Question: I'm encountering a strange bug where I'm trying to float my table cells (that are block level and 100% width) and they end up side by side while the first cell behaves normally. You are specifically looking for the header.
In other browsers they collapse just fine but on Chrome and they won't!

I've tried clearfixing the cells also...
<URL> - jsfiddle display it just fine, even in Chrome. What is that about?!
<URL> -
Here is the version you can test to see the error (Respond down)
'''
<html>
<head>
<title>Template</title>
<meta charset=utf-8>
<meta name="viewport" content="width=device-width,initial-scale=1.0">
<style type="text/css">
#outlook a { padding: 0; }
.ReadMsgBody { width: 100%; } .ExternalClass { width:100%; }
.ExternalClass, .ExternalClass p, .ExternalClass span, .ExternalClass font, .ExternalClass td, .ExternalClass div { line-height: 100%; }
body, table, td, a { -webkit-text-size-adjust: 100%; -ms-text-size-adjust: 100%; }
table, td { mso-table-lspace: 0pt; mso-table-rspace: 0pt; }
img { -ms-interpolation-mode: bicubic; }
body { margin: 0; padding: 0; }
img { border: 0; height: auto; line-height: 100%; outline: none; text-decoration: none; }
table { border-collapse: collapse!important; }
body { height: 100%!important; margin: 0; padding: 0; width: 100%!important; background-color: #ffffff; }
a:visited { color: #414141; }
@media screen {
@font-face {
font-family: 'humanst';
src: url(humanist-521-bold.eot); /* IE9 Compat Modes */
src: url(humanist-521-bold.woff) format('woff'), /* Modern Browsers */
url(humanist-521-bold.ttf) format('truetype'), /* Safari, Android, iOS */
url(humanist-521-bold.svg) format('svg'); /* Legacy iOS */
}
}
.facebook, .twitter, .mail {
display: block;
border-radius: 100%;
overflow: visible;
-webkit-transition: all 1.2s ease; /* Safari and Chrome */
-moz-transition: all 1.2s ease; /* Firefox */
-ms-transition: all 1.2s ease; /* IE 9 */
-o-transition: all 1.2s ease; /* Opera */
transition: all 1.2s ease;
border: 2px solid #ffffff;
}
.facebook:hover {
background-color: #718fcb;
border: 2px solid #718fcb;
}
.twitter:hover {
background-color: #61c4e4;
border: 2px solid #61c4e4;
}
.mail:hover {
background-color: #bfbfbf;
border: 2px solid #bfbfbf;
}
.full-width-cell {
*zoom: 1;
}
.full-width-cell:before,
.full-width-cell:after {
display: table;
line-height: 0;
content: "";
}
.full-width-cell:after {
clear: both;
}
/* Animated Fish */
.swi {
-webkit-animation: fishSwim 10s ease 4s infinite;
-moz-animation: fishSwim 10s ease 4s infinite;
-o-animation: fishSwim 10s ease 4s infinite;
animation: fishSwim 10s ease 4s infinite;
}
@-webkit-keyframes fishSwim {
0% { -webkit-transform: translatex(0); }
20% { -webkit-transform: translatex(230px); }
20.1% { -webkit-transform: translatex(230px) scaleX(-1); }
50% { -webkit-transform: translatex(-180px) scaleX(-1); }
65% { -webkit-transform: translatex(-270px) scaleX(-1); }
65.1% { -webkit-transform: translatex(-270px) scaleX(1); }
100% { -webkit-transform: translatex(0) scaleX(1); }
}
@-moz-keyframes fishSwim {
0% { -moz-transform: translatex(0); }
20% { -moz-transform: translatex(230px); }
20.1% { -moz-transform: translatex(230px) scaleX(-1); }
50% { -moz-transform: translatex(-180px) scaleX(-1); }
65% { -moz-transform: translatex(-270px) scaleX(-1); }
65.1% { -moz-transform: translatex(-270px) scaleX(1); }
100% { -moz-transform: translatex(0) scaleX(1); }
}
@-o-keyframes fishSwim {
0% { -o-transform: translatex(0); }
20% { -o-transform: translatex(230px); }
20.1% { -o-transform: translatex(230px) scaleX(-1); }
50% { -o-transform: translatex(-180px) scaleX(-1); }
65% { -o-transform: translatex(-270px) scaleX(-1); }
65.1% { -o-transform: translatex(-270px) scaleX(1); }
100% { -o-transform: translatex(0) scaleX(1); }
}
@keyframes fishSwim {
0% { transform: translatex(0); }
20% { transform: translatex(230px); }
20.1% { transform: translatex(230px) scaleX(-1); }
50% { transform: translatex(-180px) scaleX(-1); }
65% { transform: translatex(-270px) scaleX(-1); }
65.1% { transform: translatex(-270px) scaleX(1); }
100% { transform: translatex(0) scaleX(1); }
}
/* Icons Fade Down */
.facebook, .twitter, .mail {
-webkit-animation: fadeInDown 1.2s forwards;
-moz-animation: fadeInDown 1.2s forwards;
-o-animation: fadeInDown 1.2s forwards;
animation: fadeInDown 1.2s forwards;
}
@-webkit-keyframes fadeInDown {
0% {opacity: 0; -webkit-transform: translateY(-30px);}
40% {opacity: 0; -webkit-transform: translateY(-30px);}
100% {opacity: 1; -webkit-transform: translateY(0);}
}
@-moz-keyframes fadeInDown {
0% {opacity: 0; -moz-transform: translateY(-30px);}
40% {opacity: 0; -moz-transform: translateY(-30px);}
100% {opacity: 1; -moz-transform: translateY(0);}
}
@-o-keyframes fadeInDown {
0% {opacity: 0; -o-transform: translateY(-30px);}
40% {opacity: 0; -o-transform: translateY(-30px);}
100% {opacity: 1; -o-transform: translateY(0);}
}
@keyframes fadeInDown {
0% {opacity: 0; transform: translateY(-30px);}
40% {opacity: 0; transform: translateY(-30px);}
100% {opacity: 1; transform: translateY(0);}
}
/* Title Fade */
.fade {
-webkit-animation: fadeIn 2.5s ease forwards;
-moz-animation: fadeIn 2.5s ease forwards;
-o-animation: fadeIn 2.5s ease forwards;
animation: fadeIn 2.5s ease forwards;
}
@-webkit-keyframes fadeIn {
0% { opacity: 0; visibility: visible; }
50% { opacity: 0; visibility: visible; }
100 { opacity: 1; visibility: visible; }
}
@-moz-keyframes fadeIn {
0% { opacity: 0; visibility: visible; }
50% { opacity: 0; visibility: visible; }
100 { opacity: 1; visibility: visible; }
}
@-o-keyframes fadeIn {
0% { opacity: 0; visibility: visible; }
50% { opacity: 0; visibility: visible; }
100 { opacity: 1; visibility: visible; }
}
@keyframes fadeIn {
0% { opacity: 0; visibility: visible; }
50% { opacity: 0; visibility: visible; }
100 { opacity: 1; visibility: visible; }
}
/* Image fades */
/* Left */
.imgFadeInLeft {
-webkit-animation: fadeInLeft 3s forwards;
-moz-animation: fadeInLeft 3s forwards;
-o-animation: fadeInLeft 3s forwards;
animation: fadeInLeft 3s forwards;
}
@-webkit-keyframes fadeInLeft {
0% {opacity: 0; -webkit-transform: translateX(-50px);}
70% {opacity: 0; -webkit-transform: translateX(-50px);}
100% {opacity: 1; -webkit-transform: translateX(0);}
}
@-moz-keyframes fadeInLeft {
0% {opacity: 0; -moz-transform: translateX(-50px);}
70% {opacity: 0; -moz-transform: translateX(-50px);}
100% {opacity: 1; -moz-transform: translateX(0);}
}
@-o-keyframes fadeInLeft {
0% {opacity: 0; -o-transform: translateX(-50px);}
70% {opacity: 0; -o-transform: translateX(-50px);}
100% {opacity: 1; -o-transform: translateX(0);}
}
@keyframes fadeInLeft {
0% {opacity: 0; transform: translateX(-50px);}
70% {opacity: 0; transform: translateX(-50px);}
100% {opacity: 1; transform: translateX(0);}
}
/* Down */
.imgFadeInDown {
-webkit-animation: imagefadeInDown 3s forwards;
-moz-animation: imagefadeInDown 3s forwards;
-o-animation: imagefadeInDown 3s forwards;
animation: imagefadeInDown 3s forwards;
}
@-webkit-keyframes imagefadeInDown {
0% {opacity: 0; -webkit-transform: translateY(-50px);}
70% {opacity: 0; -webkit-transform: translateY(-50px);}
100% {opacity: 1; -webkit-transform: translateY(0);}
}
@-moz-keyframes imagefadeInDown {
0% {opacity: 0; -moz-transform: translateY(-50px);}
70% {opacity: 0; -moz-transform: translateY(-50px);}
100% {opacity: 1; -moz-transform: translateY(0);}
}
@-o-keyframes imagefadeInDown {
0% {opacity: 0; -o-transform: translateY(-50px);}
70% {opacity: 0; -o-transform: translateY(-50px);}
100% {opacity: 1; -o-transform: translateY(0);}
}
@keyframes imagefadeInDown {
0% {opacity: 0; transform: translateY(-50px);}
70% {opacity: 0; transform: translateY(-50px);}
100% {opacity: 1; transform: translateY(0);}
}
/* Right */
.imgFadeInRight {
-webkit-animation: imagefadeInRight 3s forwards;
-moz-animation: imagefadeRight 3s forwards;
-o-animation: imagefadeInRight 3s forwards;
animation: imagefadeInRight 3s forwards;
}
@-webkit-keyframes imagefadeInRight {
0% {opacity: 0; -webkit-transform: translateX(50px);}
70% {opacity: 0; -webkit-transform: translateX(50px);}
100% {opacity: 1; -webkit-transform: translateX(0);}
}
@-moz-keyframes imagefadeInRight {
0% {opacity: 0; -moz-transform: translateX(50px);}
70% {opacity: 0; -moz-transform: translateX(50px);}
100% {opacity: 1; -moz-transform: translateX(0);}
}
@-o-keyframes imagefadeInRight {
0% {opacity: 0; -o-transform: translateX(50px);}
70% {opacity: 0; -o-transform: translateX(50px);}
100% {opacity: 1; -o-transform: translateX(0);}
}
@keyframes imagefadeInRight {
0% {opacity: 0; transform: translateX(50px);}
70% {opacity: 0; transform: translateX(50px);}
100% {opacity: 1; transform: translateX(0);}
}
/* Up */
.imgFadeInUp {
-webkit-animation: imagefadeInUp 3s forwards;
-moz-animation: imagefadeInUp 3s forwards;
-o-animation: imagefadeInUp 3s forwards;
animation: imagefadeInUp 3s forwards;
}
@-webkit-keyframes imagefadeInUp {
0% {opacity: 0; -webkit-transform: translateY(50px);}
70% {opacity: 0; -webkit-transform: translateY(50px);}
100% {opacity: 1; -webkit-transform: translateX(0);}
}
@-moz-keyframes imagefadeInUp {
0% {opacity: 0; -moz-transform: translateY(50px);}
70% {opacity: 0; -moz-transform: translateY(50px);}
100% {opacity: 1; -moz-transform: translateX(0);}
}
@-o-keyframes imagefadeInUp {
0% {opacity: 0; -o-transform: translateY(50px);}
70% {opacity: 0; -o-transform: translateY(50px);}
100% {opacity: 1; -o-transform: translateX(0);}
}
@keyframes imagefadeInUp {
0% {opacity: 0; transform: translateY(50px);}
70% {opacity: 0; transform: translateY(50px);}
100% {opacity: 1; transform: translateX(0);}
}
#zoom a {
display: block;
overflow: hidden!important;
}
#zoom img, .img-cell-one, .img-cell-two {
-webkit-transition: all 2s ease; /* Safari and Chrome */
-moz-transition: all 2s ease; /* Firefox */
-ms-transition: all 2s ease; /* IE 9 */
-o-transition: all 2s ease; /* Opera */
transition: all 2s ease;
}
#zoom img:hover {
-webkit-transform: scale(1.07); /* Safari and Chrome */
-moz-transform: scale(1.07); /* Firefox */
-ms-transform: scale(1.07); /* IE 9 */
-o-transform: scale(1.07); /* Opera */
transform: scale(1.07);
}
@media screen and (max-width: 740px), and screen (max-device-width: 740px) {
body { width: auto!important; }
table[class="full-width"] { display: block!important; width: 100%!important; }
td[class="full-width-cell"] { display: block!important; width: 100%!important; float: left!important; padding: 0!important; text-align: center!important; }
table[class="content-width"] { display: block!important; width: 96%!important; float: none!important; margin: 0 auto!important; }
img[id="title"] { width: 100%!important; height: auto!important; }
td[class="img-cell-one"] { width: 42%!important; float: left!important; display: block!important; }
td[class="img-cell-two"] { width: 58%!important; float: left!important; display: block!important; }
img[class="img-scale"] { width: 100%!important; height: auto!important; }
img[class="think-tank"] { float: none!important; margin: 0 auto!important; }
table[class="tagline-table"] { display: block!important; float: none!important; margin: 0 auto 20px auto!important; }
td[id="view-padding"] { padding-top: 20px!important; padding-bottom: 20px!important; }
table[class="social"] { display: block!important; margin: 0 auto!important; }
div[class="center-header"] { width: 100%!important; max-width: 357px!important; margin: 0 auto!important; }
td[id="featured-padding"] { padding: 0 20px 0 20px!important; }
td[id="title-cell"] { padding: 0 20px 0 20px!important; }
[class="mobile-hide"] { display: none!important; }
}
@media screen and (max-width: 520px), and screen (max-device-width: 520px) {
td[class="gallery-split"] { display: block!important; width: 50%!important; float: left!important; }
td[class="img-cell-one"] { width: 100%!important; float: left!important; display: block!important; }
div[class="gallery"] { overflow: hidden!important; width: 100%; max-width: 480px; margin: 0 auto!important; }
td[class="img-cell-two"] { width: 100%!important; clear: both!important; display: block!important; }
div[class="gallery-bottom"] { width: 100%!important; float: right!important; }
[class="block"] { display: block!important; width: 100%!important; }
div[class="img-large"] { max-height: 150px; overflow: hidden; }
td[id="gallery-clear"] { clear: both!important; }
.img-cell-one, .img-cell-two {
-webkit-transition: all 1s ease; /* Safari and Chrome */
-moz-transition: all 1s ease; /* Firefox */
-ms-transition: all 1s ease; /* IE 9 */
-o-transition: all 1s ease; /* Opera */
transition: all 1s ease;
}
}
</style>
</head>
<body bottommargin="0" leftmargin="0" marginheight="0" marginwidth="0" rightmargin="0" topmargin="0" bgcolor="#ffffff">
<table width="100%" cellpadding="0" cellspacing="0" border="0" align="center" bgcolor="#fec10d" style="background-color: #fec10d;"><!-- wrapper -->
<tr>
<td bgcolor="#fec10d">
<table width="100%" cellpadding="0" cellspacing="0" border="0">
<tr>
<td valign="top" class="full-width-cell">
<div class="center-header"><!-- ISSUE STARTS HERE-->
<table width="99%" cellpadding="0" cellspacing="0" border="0" align="left" class="full-width"><!-- header -->
<tr class="block">
<td height="25">&nbsp;
</td>
</tr>
<tr class="block">
<td width="33%" style="padding-left: 20px;" class="full-width-cell">
<div class="clearfix">
<table width="354" cellpadding="0" cellspacing="0" border="0" align="left" class="tagline-table">
<tr>
<td>
<img src="think-tank.png" width="354" height="19" alt="THINK OUTSIDE THE TANK" border="0" style="display: block; border: 0;" class="img-scale">
</td>
</tr>
</table>
</div>
</td>
<td width="33%" align="center" class="full-width-cell">
<div class="clearfix">
<table width="68" cellpadding="0" cellspacing="0" border="0" align="center">
<tr>
<td>
<a href="http://www.yfish.co.uk/"><img src="logo.png" width="68" height="21" alt="Yellow Fish" border="0" style="display: block; border: 0;" class="logo"></a>
</td>
</tr>
</table>
</div>
</td>
<td width="33%" style="font-family: 'humanst', arial, helvetica, sans-serif; font-size: 11px; color: #ffffff; line-height: 15px; text-align: right; vertical-align: middle; padding-right: 20px;" valign="middle" class="full-width-cell" id="view-padding">
<a href="[*Hosted*]" style="color: #ffffff; text-decoration: none;">It's a crime, not to view online</a>
</td>
</tr>
<tr class="block">
<td height="25" colspan="3">&nbsp;
</td>
</tr>
</table><!-- end header -->
<div>
</td>
</tr>
</table>
</td>
</tr>
</table>
'''
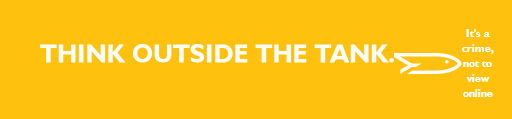
Answer: I'll start by saying I love that you are using animation in an email. Looks brilliant! Hope you can at least get a few browsers showing it.
Now...
I don't see any need in the div around the header, without it the cells re-size just fine.
Remove floats, they won't work in email clients and aligns will work just fine in float's place for browsers.
It took me a while to work it out but you are missing your doctype. I also added the version of the charset definition I use.
I would suggest replacing the top of your email with this:
'''
<!DOCTYPE HTML>
<html>
<head>
<meta content="text/html; charset=utf-8" http-equiv="Content-Type" />
<meta content="width=device-width, initial-scale=1" name="viewport" />
'''
Your cells are stacking fine now and everything is centered. I didn't have to change a lot but here is my version of your code in case you wanted to compare it to yours: <URL>